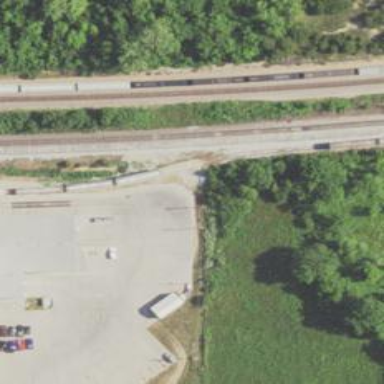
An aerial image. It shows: Railway siding with rails.